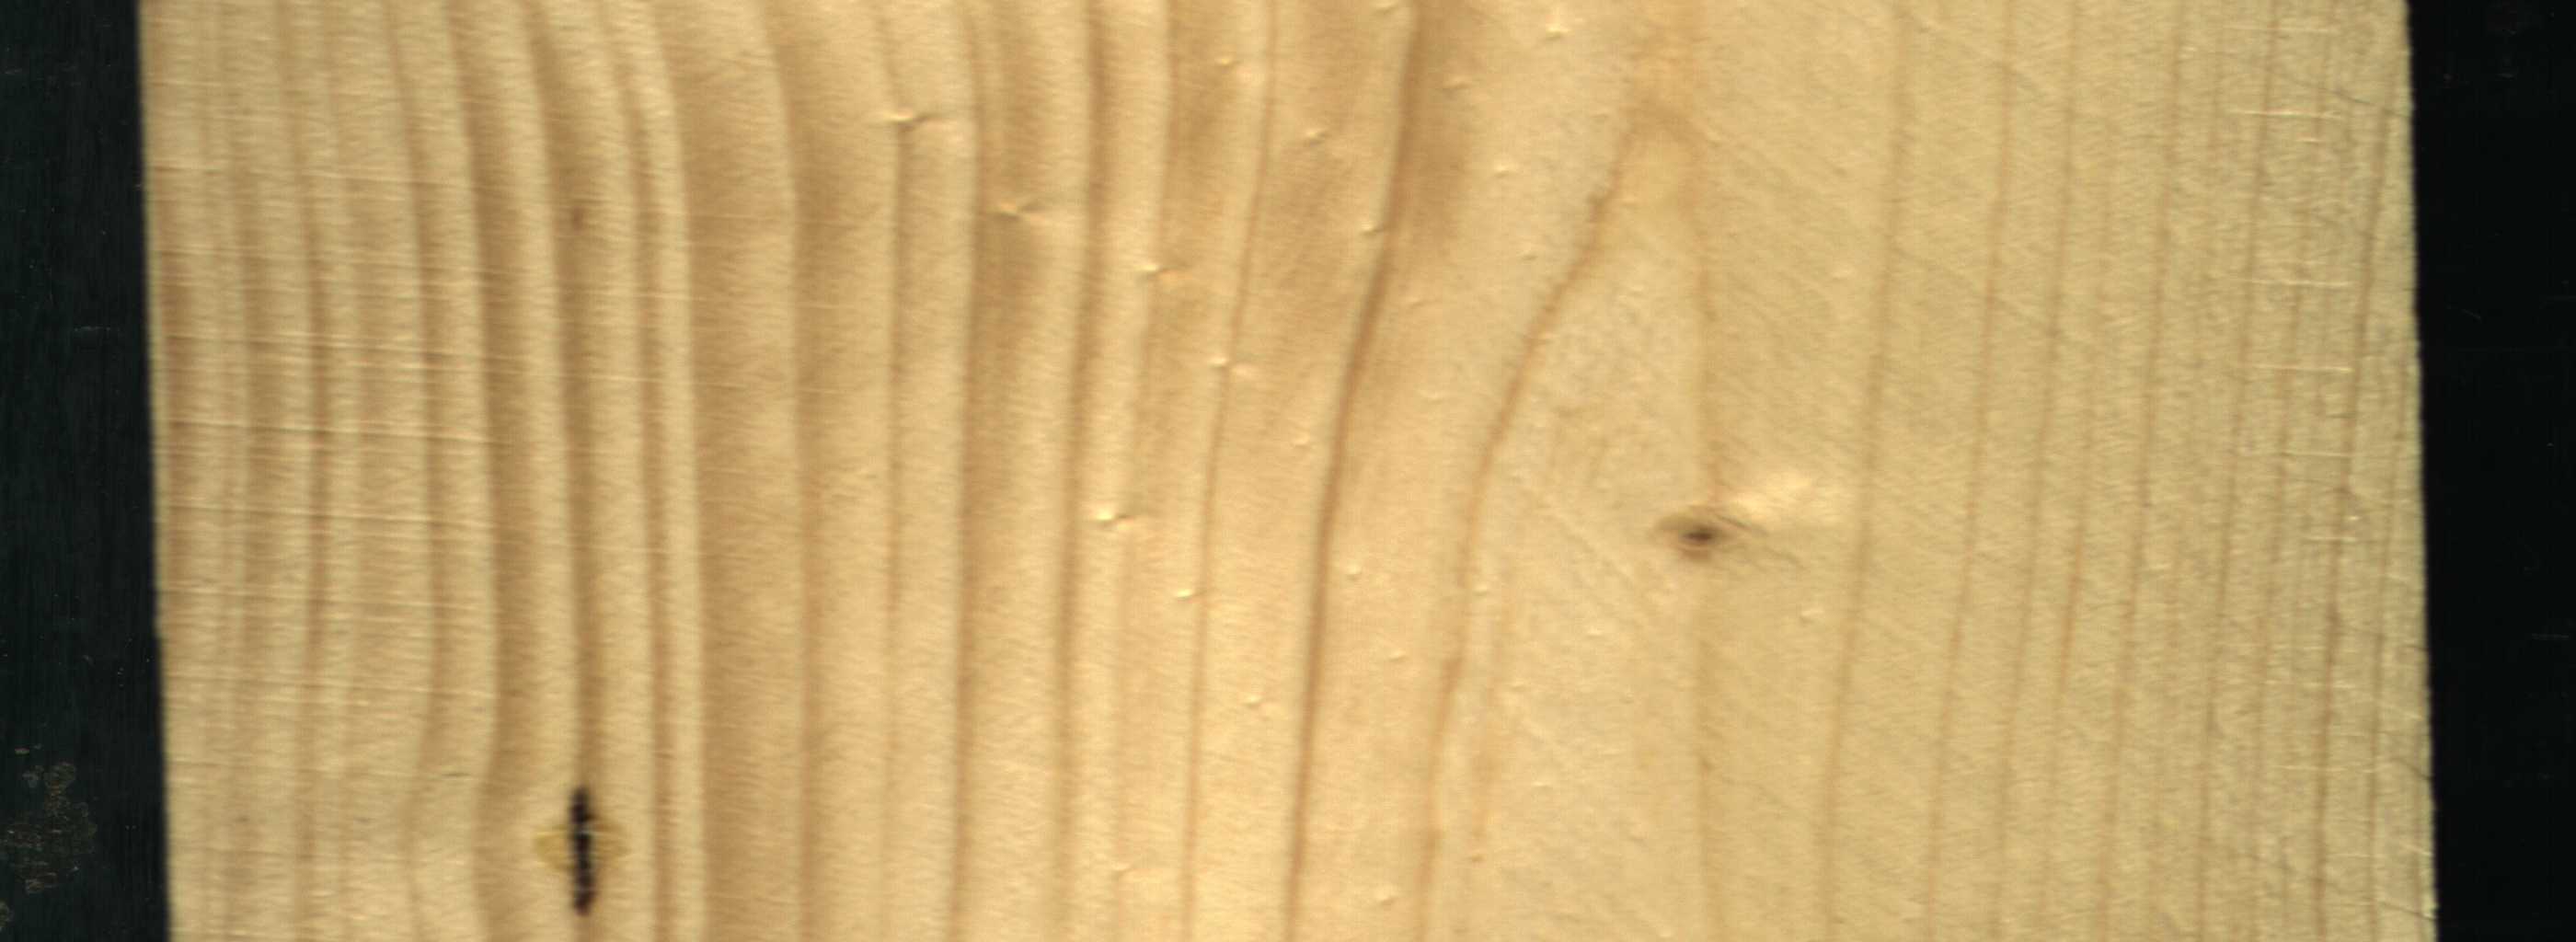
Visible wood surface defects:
resin
Live_Knot